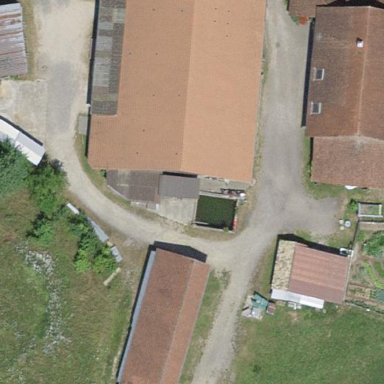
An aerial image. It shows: Farmyard area.